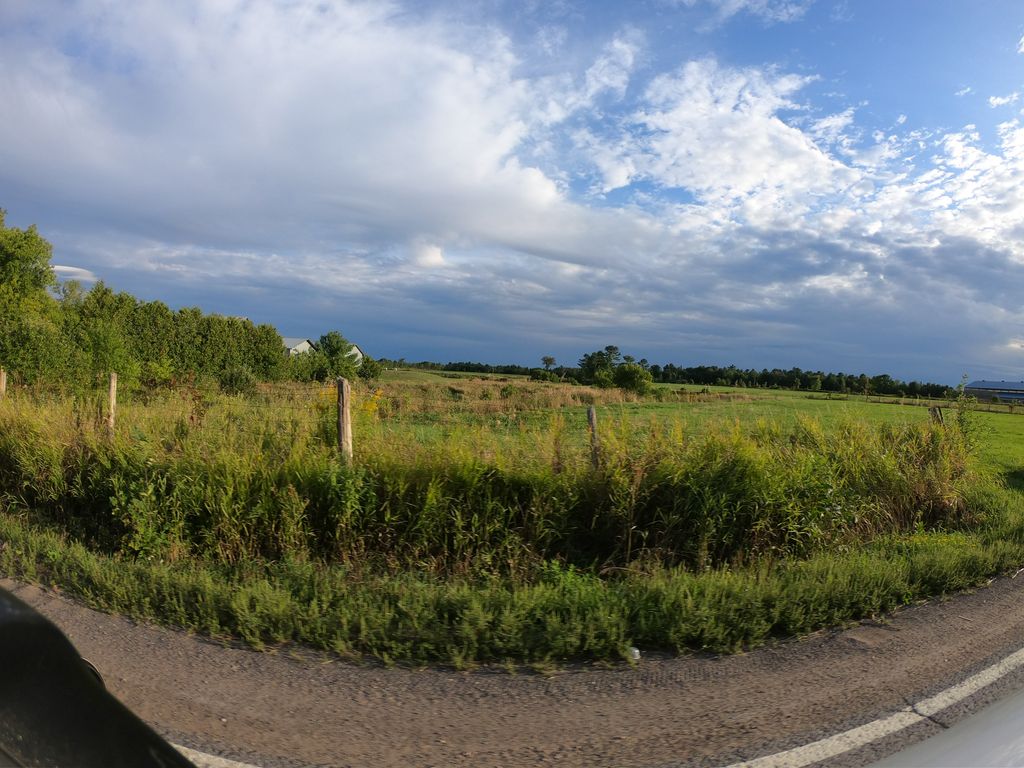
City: ottawa-gatineau